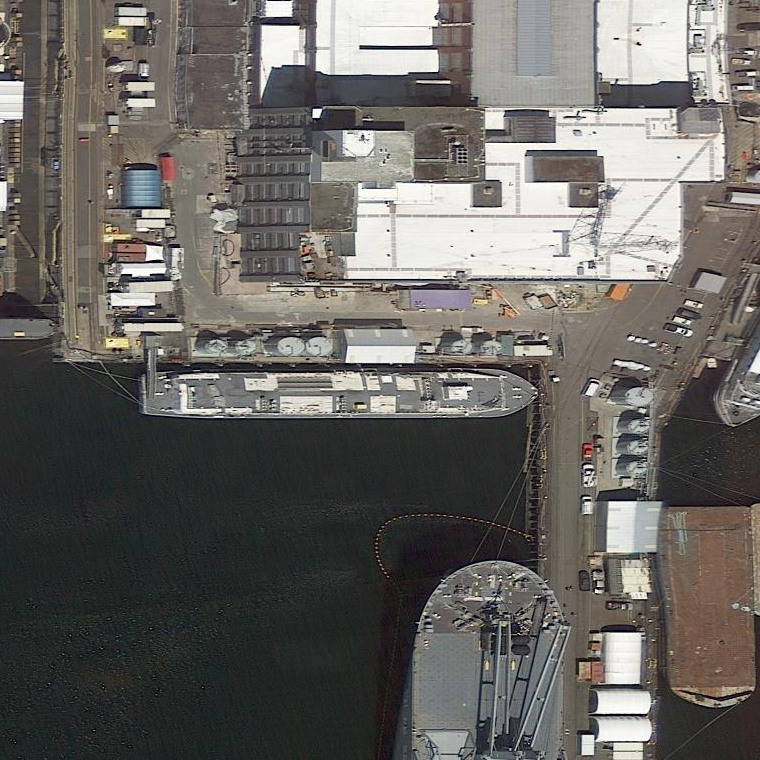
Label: civil